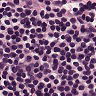
Metastatic tissue present: no